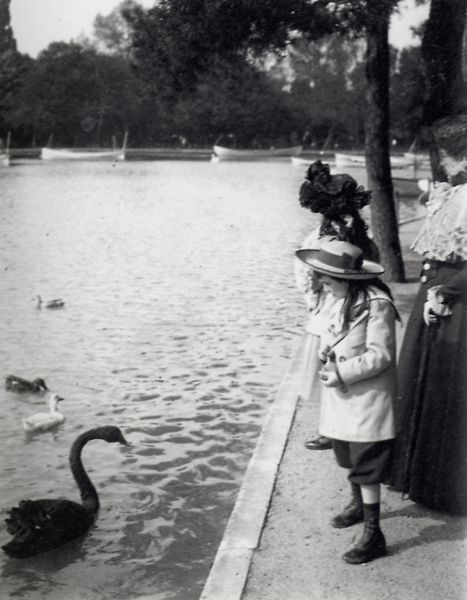
Titel: Denise und Jacques füttern die Schwäne unter Jeannes wachsamen Blicken
Künstler: Francois Emile Zola
Schlagwörter: baum, schatten, vogel, wasser, weiß, bäume, frauen, mädchen, see, teich, ufer, frau, hut, hüte, kleid, kleider, licht, schwarz, anlage, dame, park, regenschirm, weg, rock, schleife, hose, jacke, bluse, gefieder, kragen, stein, hals, vögel, sonne, mantel, reich, kind, mutter, tochter, wald, boot, boote, kinder, stock, sommer, wellen, ente, schwan, schuhe, zöpfe, enten, kies, promenade, steg, wasse, strohhut, hutband, brot, knöpfe, foto, fotografie, photographie, füttern, fütterung, schwarzweiß, spazierstock, stiefel, schuh, matrosenanzug, sonntag, photo, schwäne, kindermädchen, gouvernante, schwarzer schwan, sonntagsspaziergang, uferpromednade, m, trauerschwan